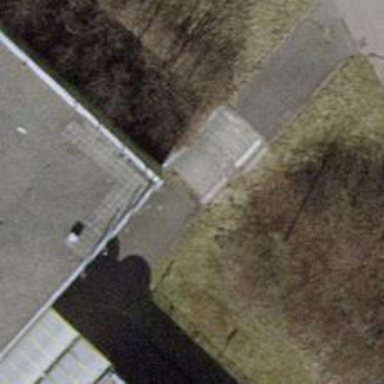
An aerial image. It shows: Set of steps on the road.